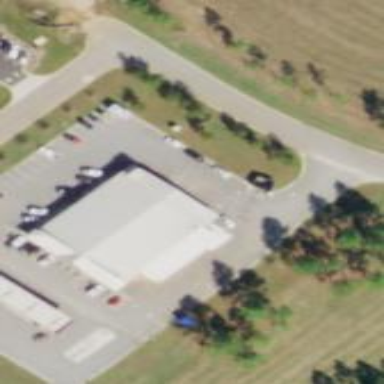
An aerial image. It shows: Retail building.